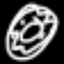
Label: donut